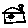
Label: house